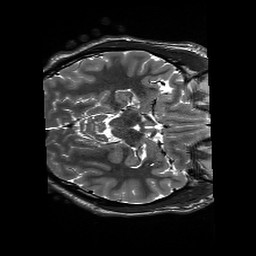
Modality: T2w
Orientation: axial
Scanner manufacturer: siemens
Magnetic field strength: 3 T
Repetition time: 13.52 s
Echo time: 0.088 s